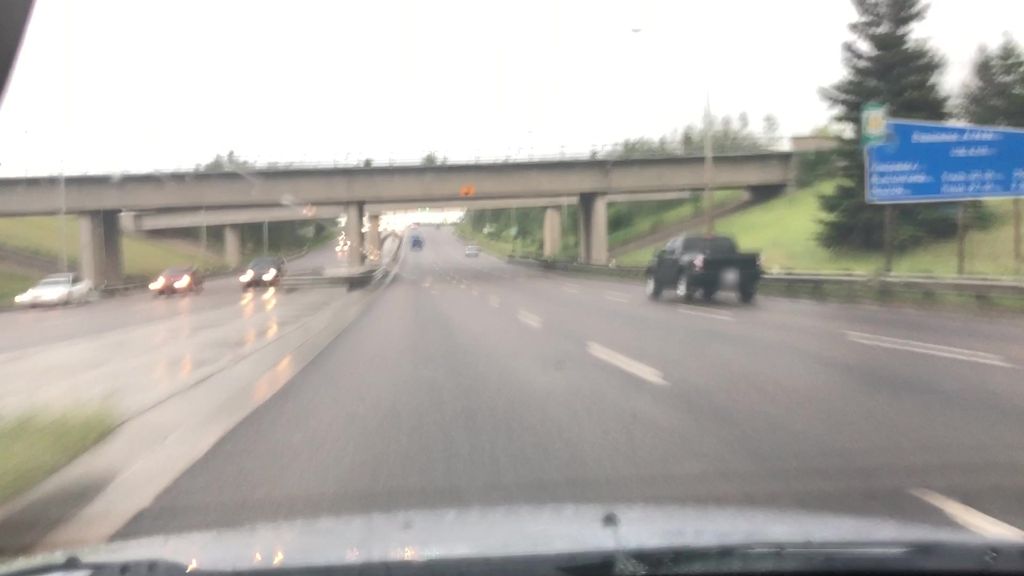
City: edmonton